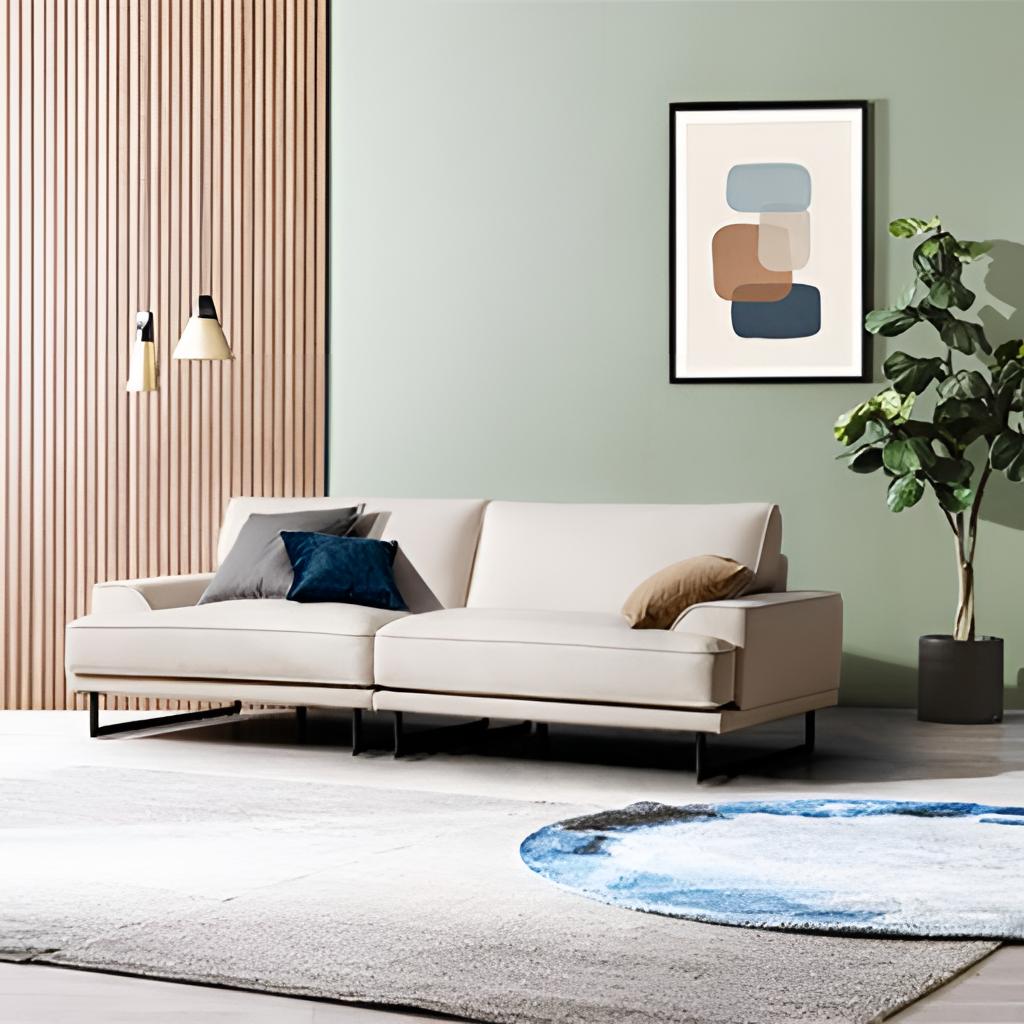
beige fabric sofa, living room, wood flooring, with plank pattern, contemporary, paint wallpaper, with vertical two tone pattern